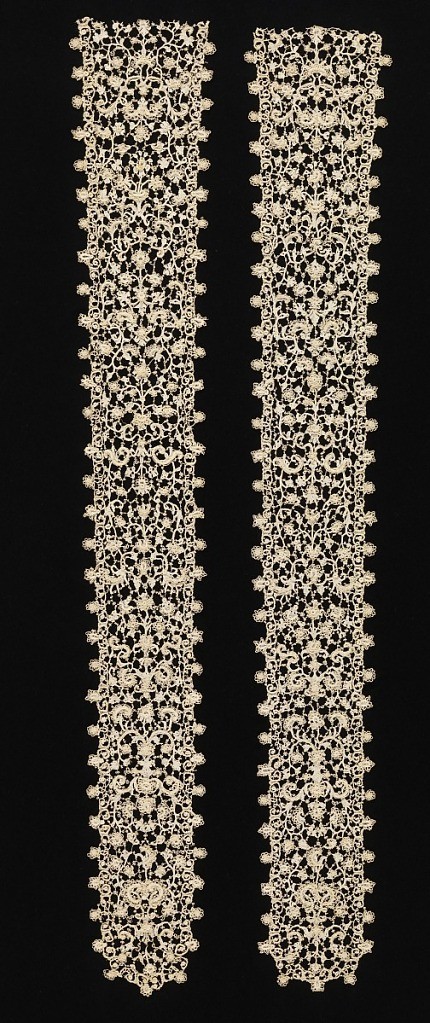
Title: Cap streamers
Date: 1690s
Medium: linen Technique: needle lace
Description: "Candlestick" pattern of floral and foliated forms in high relief. Straight outer edge interrupted at intervals by clusters of blossoms.